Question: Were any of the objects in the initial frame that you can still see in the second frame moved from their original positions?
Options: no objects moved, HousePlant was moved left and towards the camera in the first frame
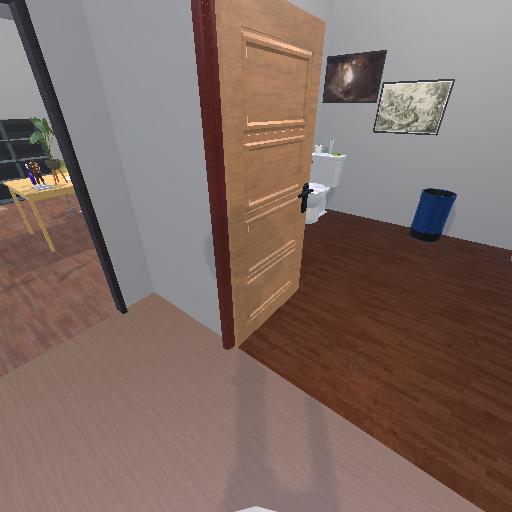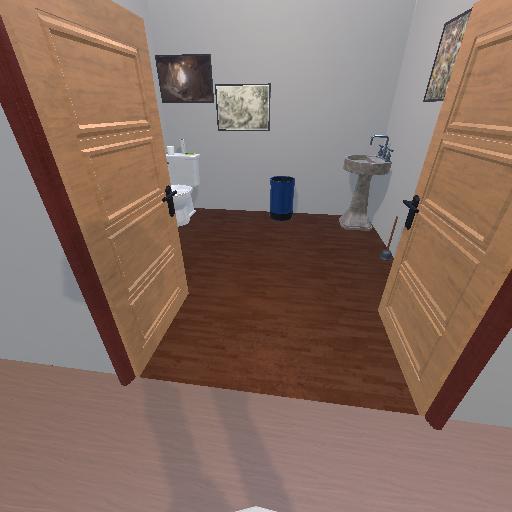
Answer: no objects moved